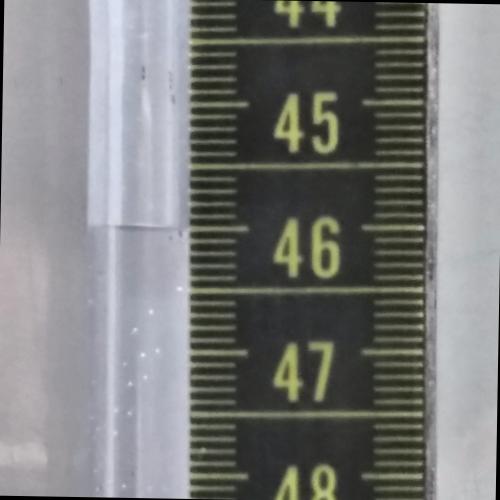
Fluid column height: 46.0 cm